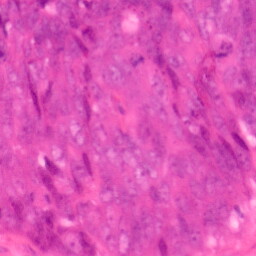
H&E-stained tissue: Colon